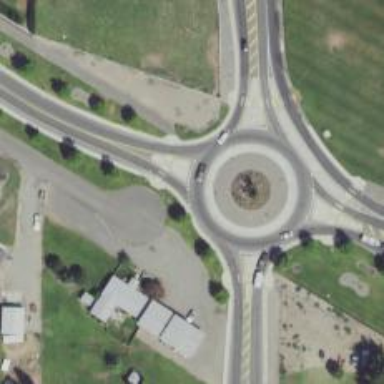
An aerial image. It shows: Primary highway with asphalt surface. It includes roundabout junction.